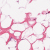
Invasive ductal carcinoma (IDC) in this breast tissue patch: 0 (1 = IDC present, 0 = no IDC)